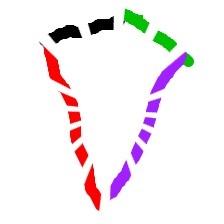
Shape: kite